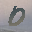
Label: 0